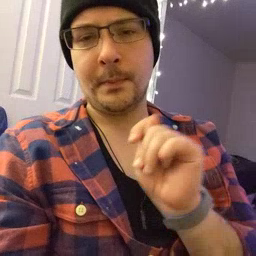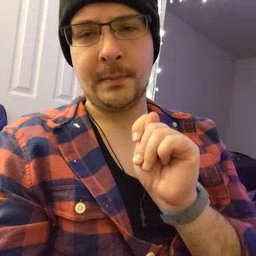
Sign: potty